Field crop: maize
Growth stage: 2
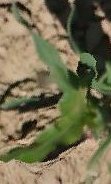
Species: maize